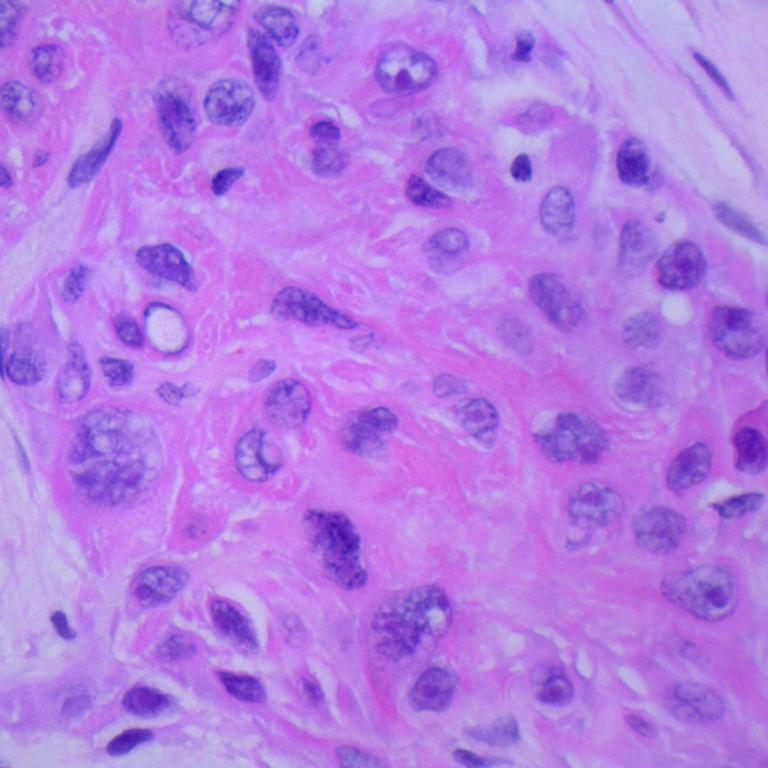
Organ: lung
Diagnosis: squamous carcinomas